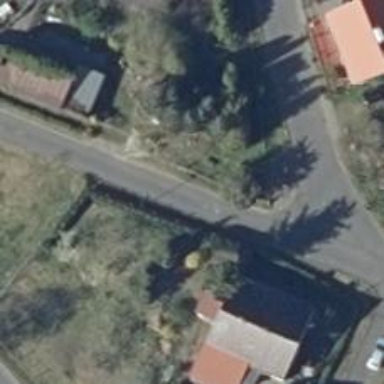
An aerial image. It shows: Residential road with asphalt surface.